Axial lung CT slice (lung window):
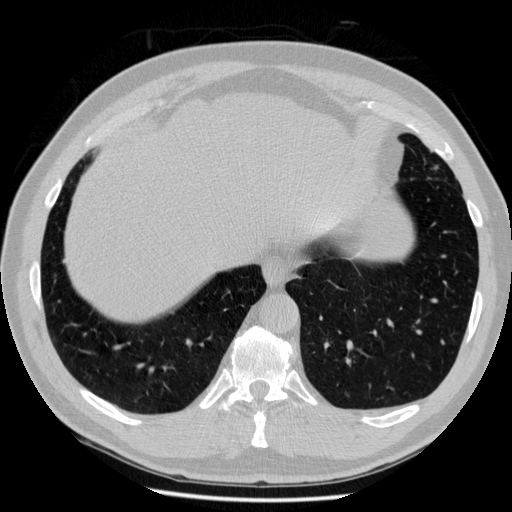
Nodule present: no